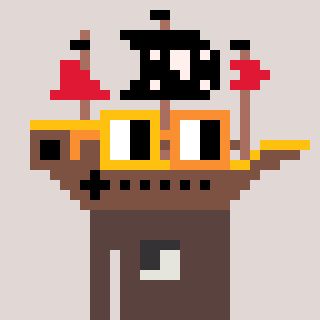
a pixel art character with square yellow and orange glasses, a pirateship-shaped head and a darkbrown-colored body on a warm background